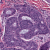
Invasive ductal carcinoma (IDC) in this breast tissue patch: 1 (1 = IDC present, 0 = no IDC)